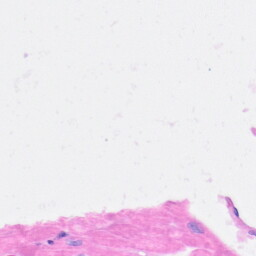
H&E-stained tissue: Heart